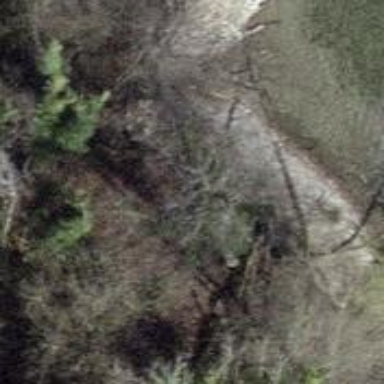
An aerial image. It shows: Unpaved path.